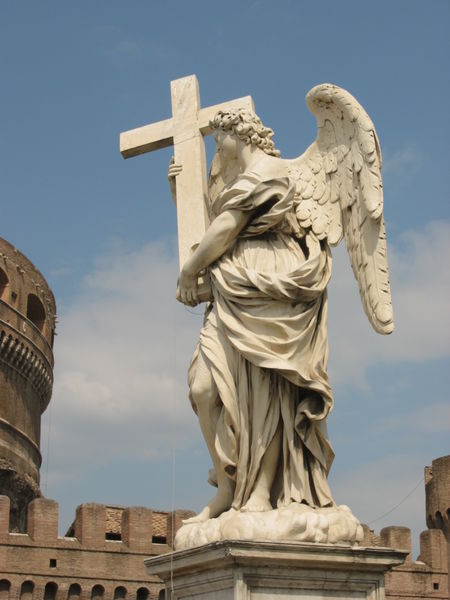
Titel: Engelsbrücke in Rom
Künstler: Giovanni Lorenzo Bernini
Standort: Rom, Engelsbrücke (EU - I - Latium)
Schlagwörter: flügel, himmel, wolken, kleid, marmor, gebäude, architektur, falten, sockel, stein, brüstung, figur, gewand, mantel, locken, turm, engel, skulptur, italien, foto, burg, kreuz, rom, standbild, statur, matel, engelsburg